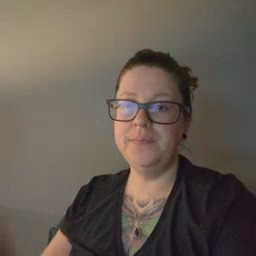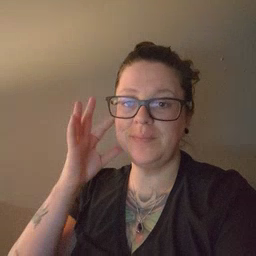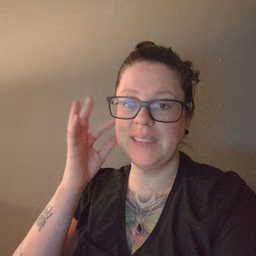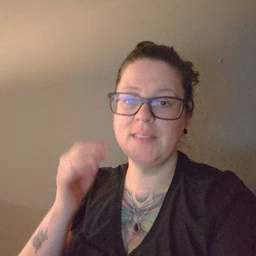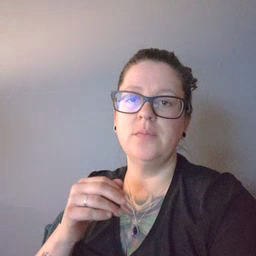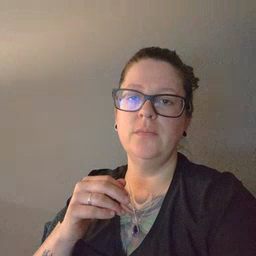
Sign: kitty